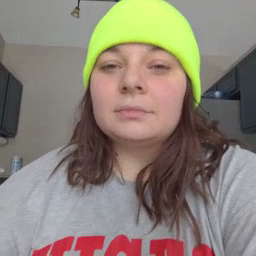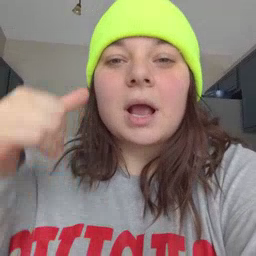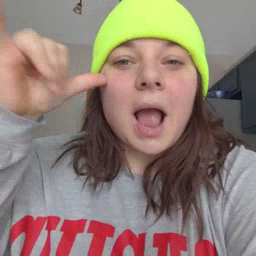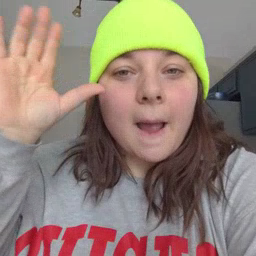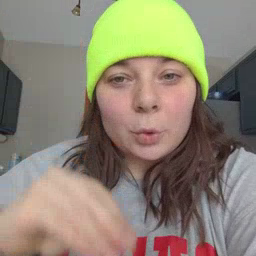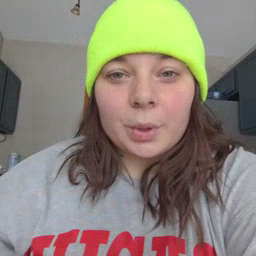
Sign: cowboy